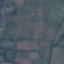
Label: Pasture